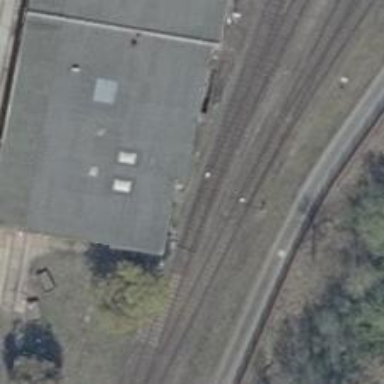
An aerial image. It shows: Railway switch.